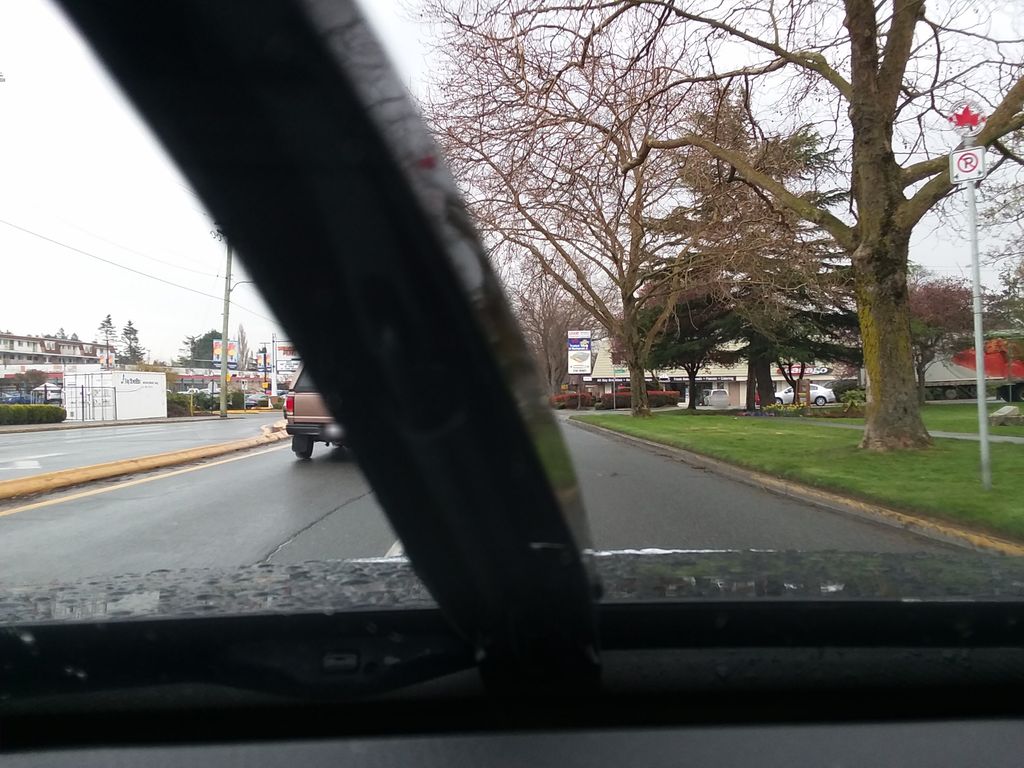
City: victoria